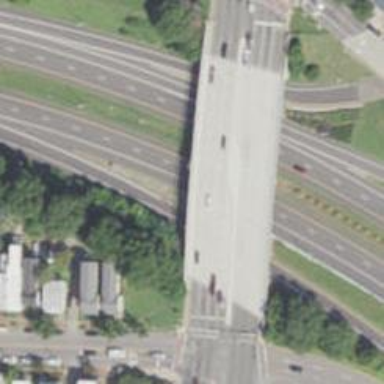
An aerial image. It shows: Trunk highway with bridge.